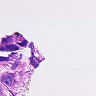
Metastatic tissue present: yes